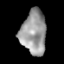
Tissue: lung
Cell type: Others
Senescence score: 0.2254
Nuclear area (px): 1089
Mean DAPI intensity: 155.141